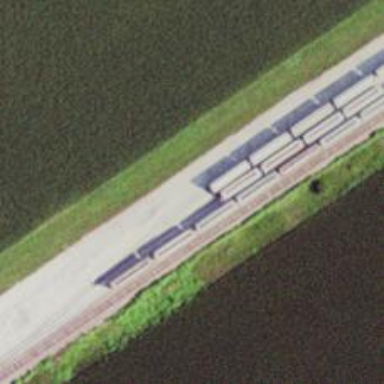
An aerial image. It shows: Railway siding with rails.